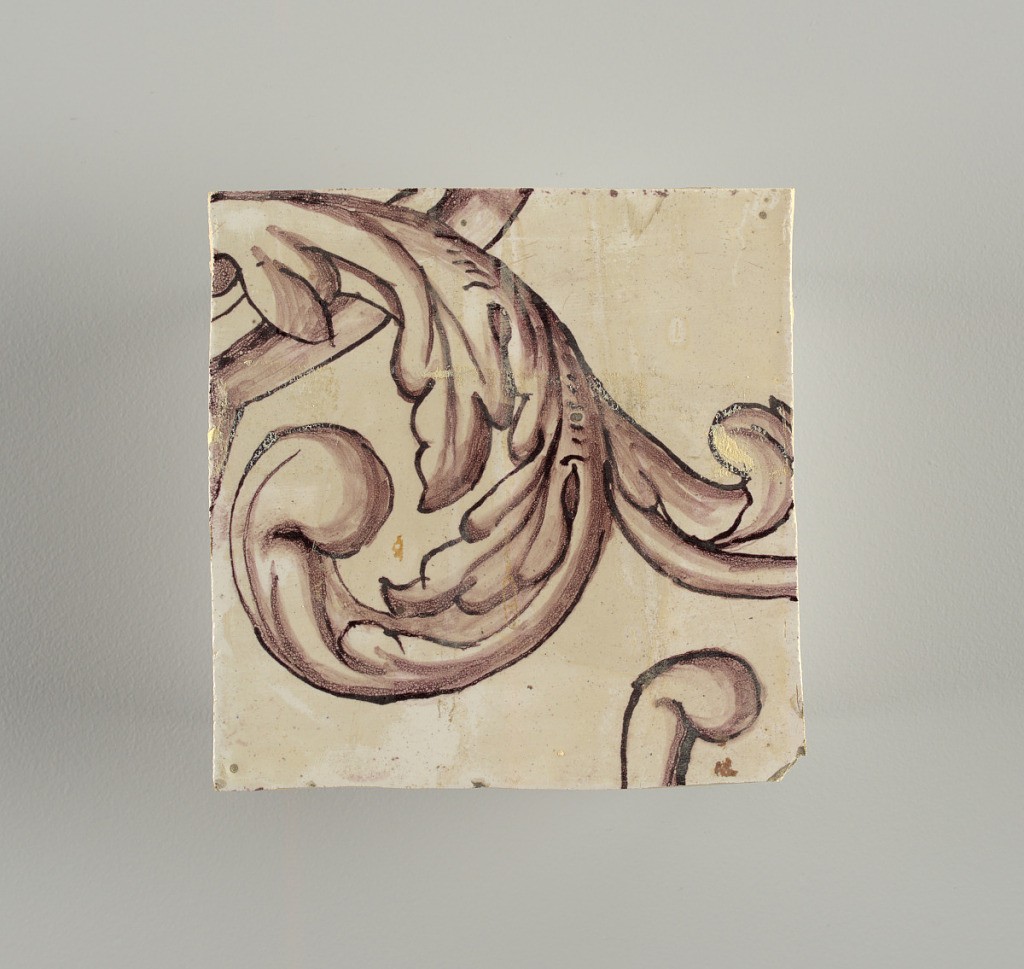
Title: Wall facing
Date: ca. 1725
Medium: tin-glazed earthenware, underglaze
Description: Two vertical rectangles, twenty-three tiles high.  A) Nine tiles wide at top; seven tiles wide at bottom.  B) Ten and one-half tiles wide.

Arabesque design of foliage.  A) with centered figure of Justice under a canopy.  B) with centered urn.